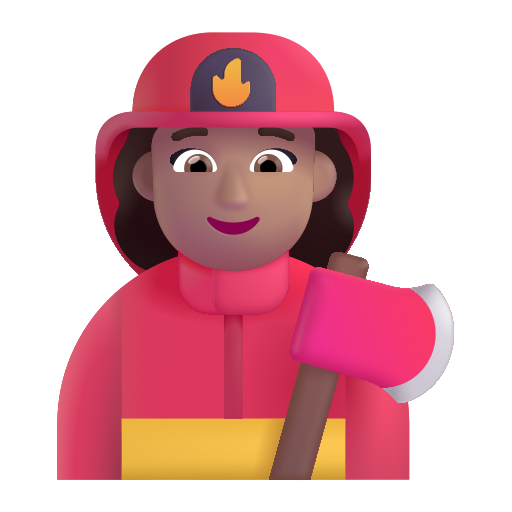
woman firefighter color